A time-domain vibration trace from a rotating-machine test bench is shown. Diagnose the rotating machine from this image, choosing from: normal, misalignment, unbalance, looseness.
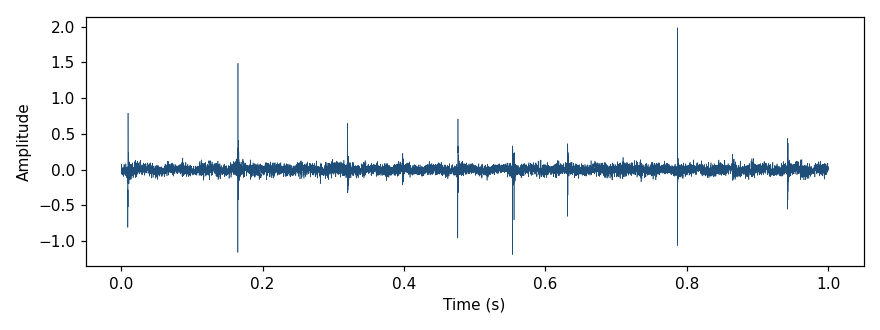
Answer: unbalance